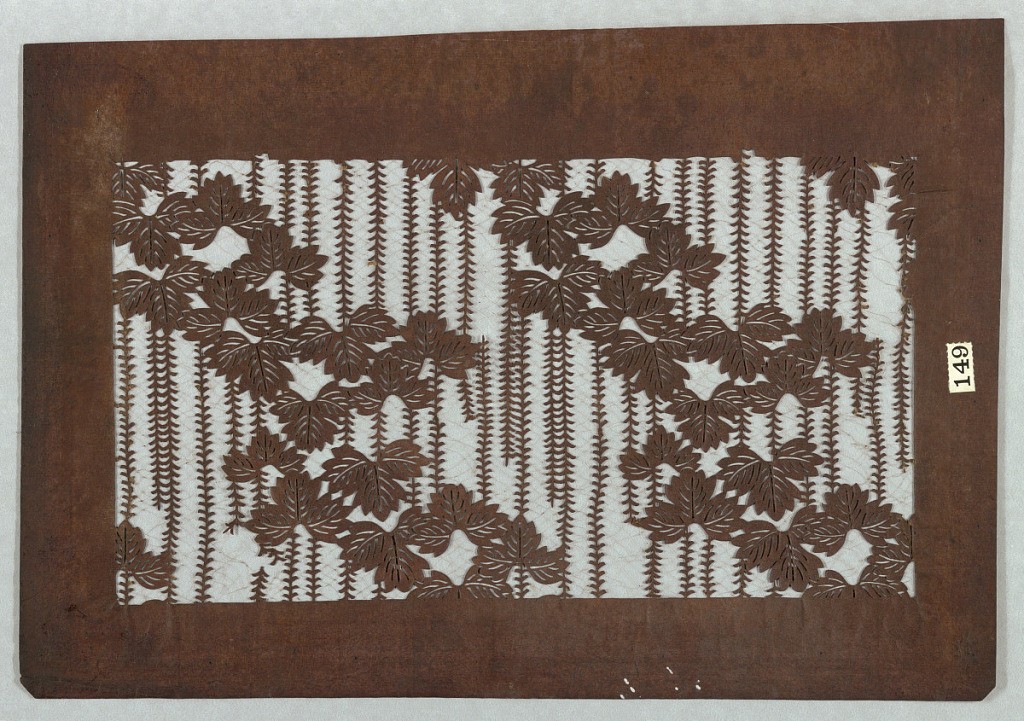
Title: Ivy and Willow Motif
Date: mid 18th - early 19th century
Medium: Mulberry paper (kozo washi) treated with fermented persimmon tannin (kakishibu), and silk threads (itoire)
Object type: Katagami
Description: In Japan, the willow is a sign of spring, love, and longevity. It is a perennial favorite for weddings, as it represents a long and happy marriage. It is rare to see the willow in tree form on a stencil. The long branches are known as the "gazing back willow" (mikaeri yanagi), a representation of the sorrow of losing a lover. Ivy leaves accompany this otherwise linear motif. Silk threads are added to support the stencil structure.